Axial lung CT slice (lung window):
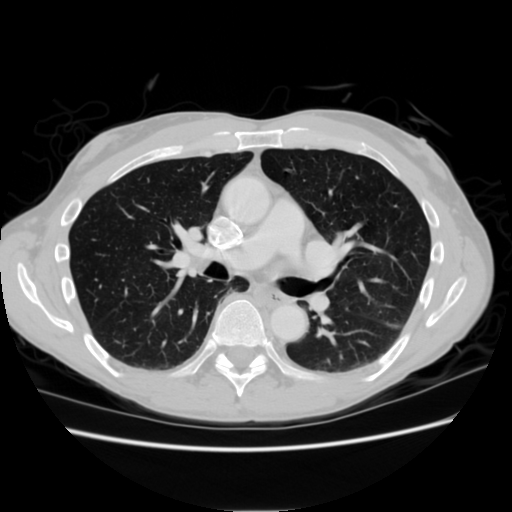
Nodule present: no